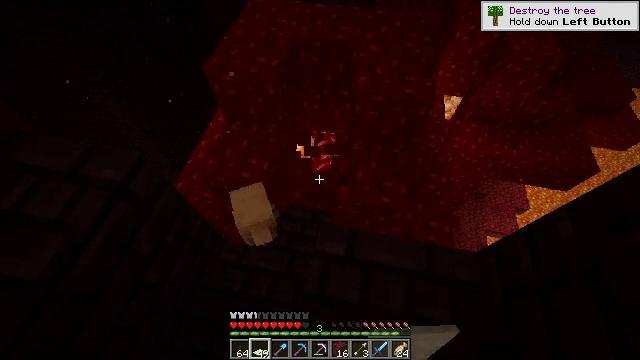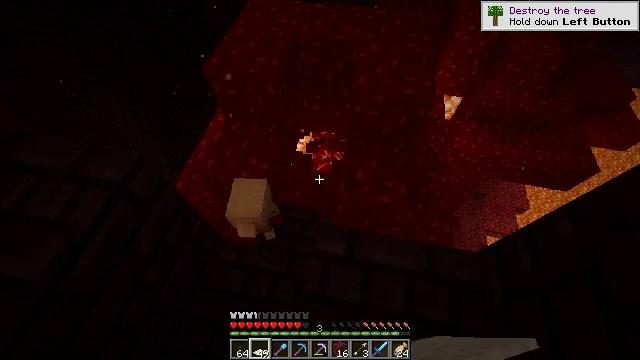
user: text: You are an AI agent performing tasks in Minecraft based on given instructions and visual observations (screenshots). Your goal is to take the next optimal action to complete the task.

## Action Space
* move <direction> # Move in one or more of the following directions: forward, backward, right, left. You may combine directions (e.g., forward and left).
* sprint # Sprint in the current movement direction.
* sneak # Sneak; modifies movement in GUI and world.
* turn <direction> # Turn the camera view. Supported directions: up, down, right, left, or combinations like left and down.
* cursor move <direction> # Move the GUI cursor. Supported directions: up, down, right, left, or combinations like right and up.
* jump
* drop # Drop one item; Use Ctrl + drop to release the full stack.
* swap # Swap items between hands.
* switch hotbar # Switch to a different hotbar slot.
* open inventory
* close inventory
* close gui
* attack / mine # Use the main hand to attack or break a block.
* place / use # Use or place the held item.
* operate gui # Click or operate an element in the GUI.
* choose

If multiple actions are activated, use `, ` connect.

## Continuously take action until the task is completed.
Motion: motion action
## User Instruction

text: Attack the nether wart block to break it.
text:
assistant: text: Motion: attack / mine
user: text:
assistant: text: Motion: attack / mine